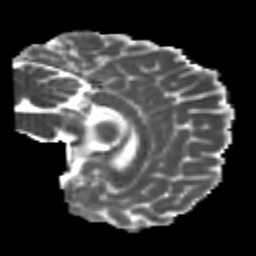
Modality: MD
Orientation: sagittal
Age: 24
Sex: male
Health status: healthy
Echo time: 0.074 s